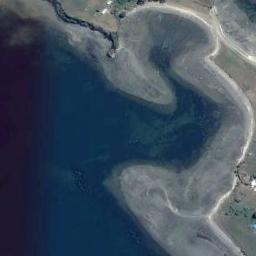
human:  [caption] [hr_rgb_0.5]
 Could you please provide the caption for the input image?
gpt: The ultramarine blue sea and the shore in the shape of the chicken leg .

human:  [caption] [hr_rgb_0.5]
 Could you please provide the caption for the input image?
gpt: The beach is irregular .

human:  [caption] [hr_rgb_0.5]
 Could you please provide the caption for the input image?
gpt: The beach with some barrier spits and the sand on the beach is brown .

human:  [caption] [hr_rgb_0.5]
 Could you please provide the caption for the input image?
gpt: The beach is made up of dark blue seawater and gray coast .

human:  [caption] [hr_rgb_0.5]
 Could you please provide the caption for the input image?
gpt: The beach is surrounded by sea water .